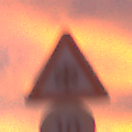
Verkehrszeichen: SchneeOderEisglaette
Zusatzzeichen unten: Geschwindigkeit10
Umgebung: Outdoor, Urban
Tageszeit: SunriseSunset
Wetter: PartlyCloudy
Licht: Natural
Jahreszeit: NotSpecified
Kontrast: MediumContrast